Field crop: maize
Growth stage: 2
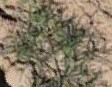
Species: salsola